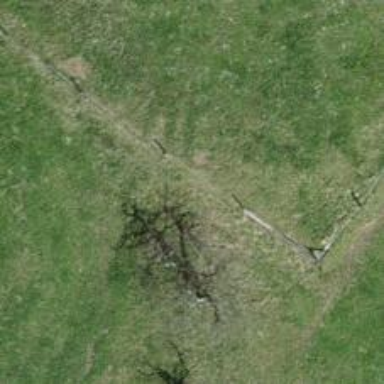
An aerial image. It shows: Beautiful tree in nature.